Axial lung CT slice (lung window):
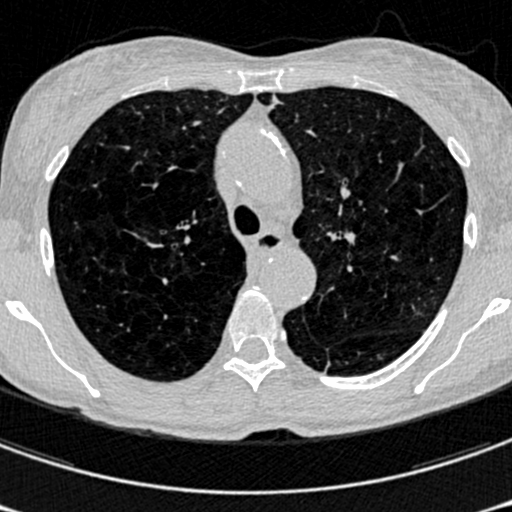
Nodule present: no